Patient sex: M
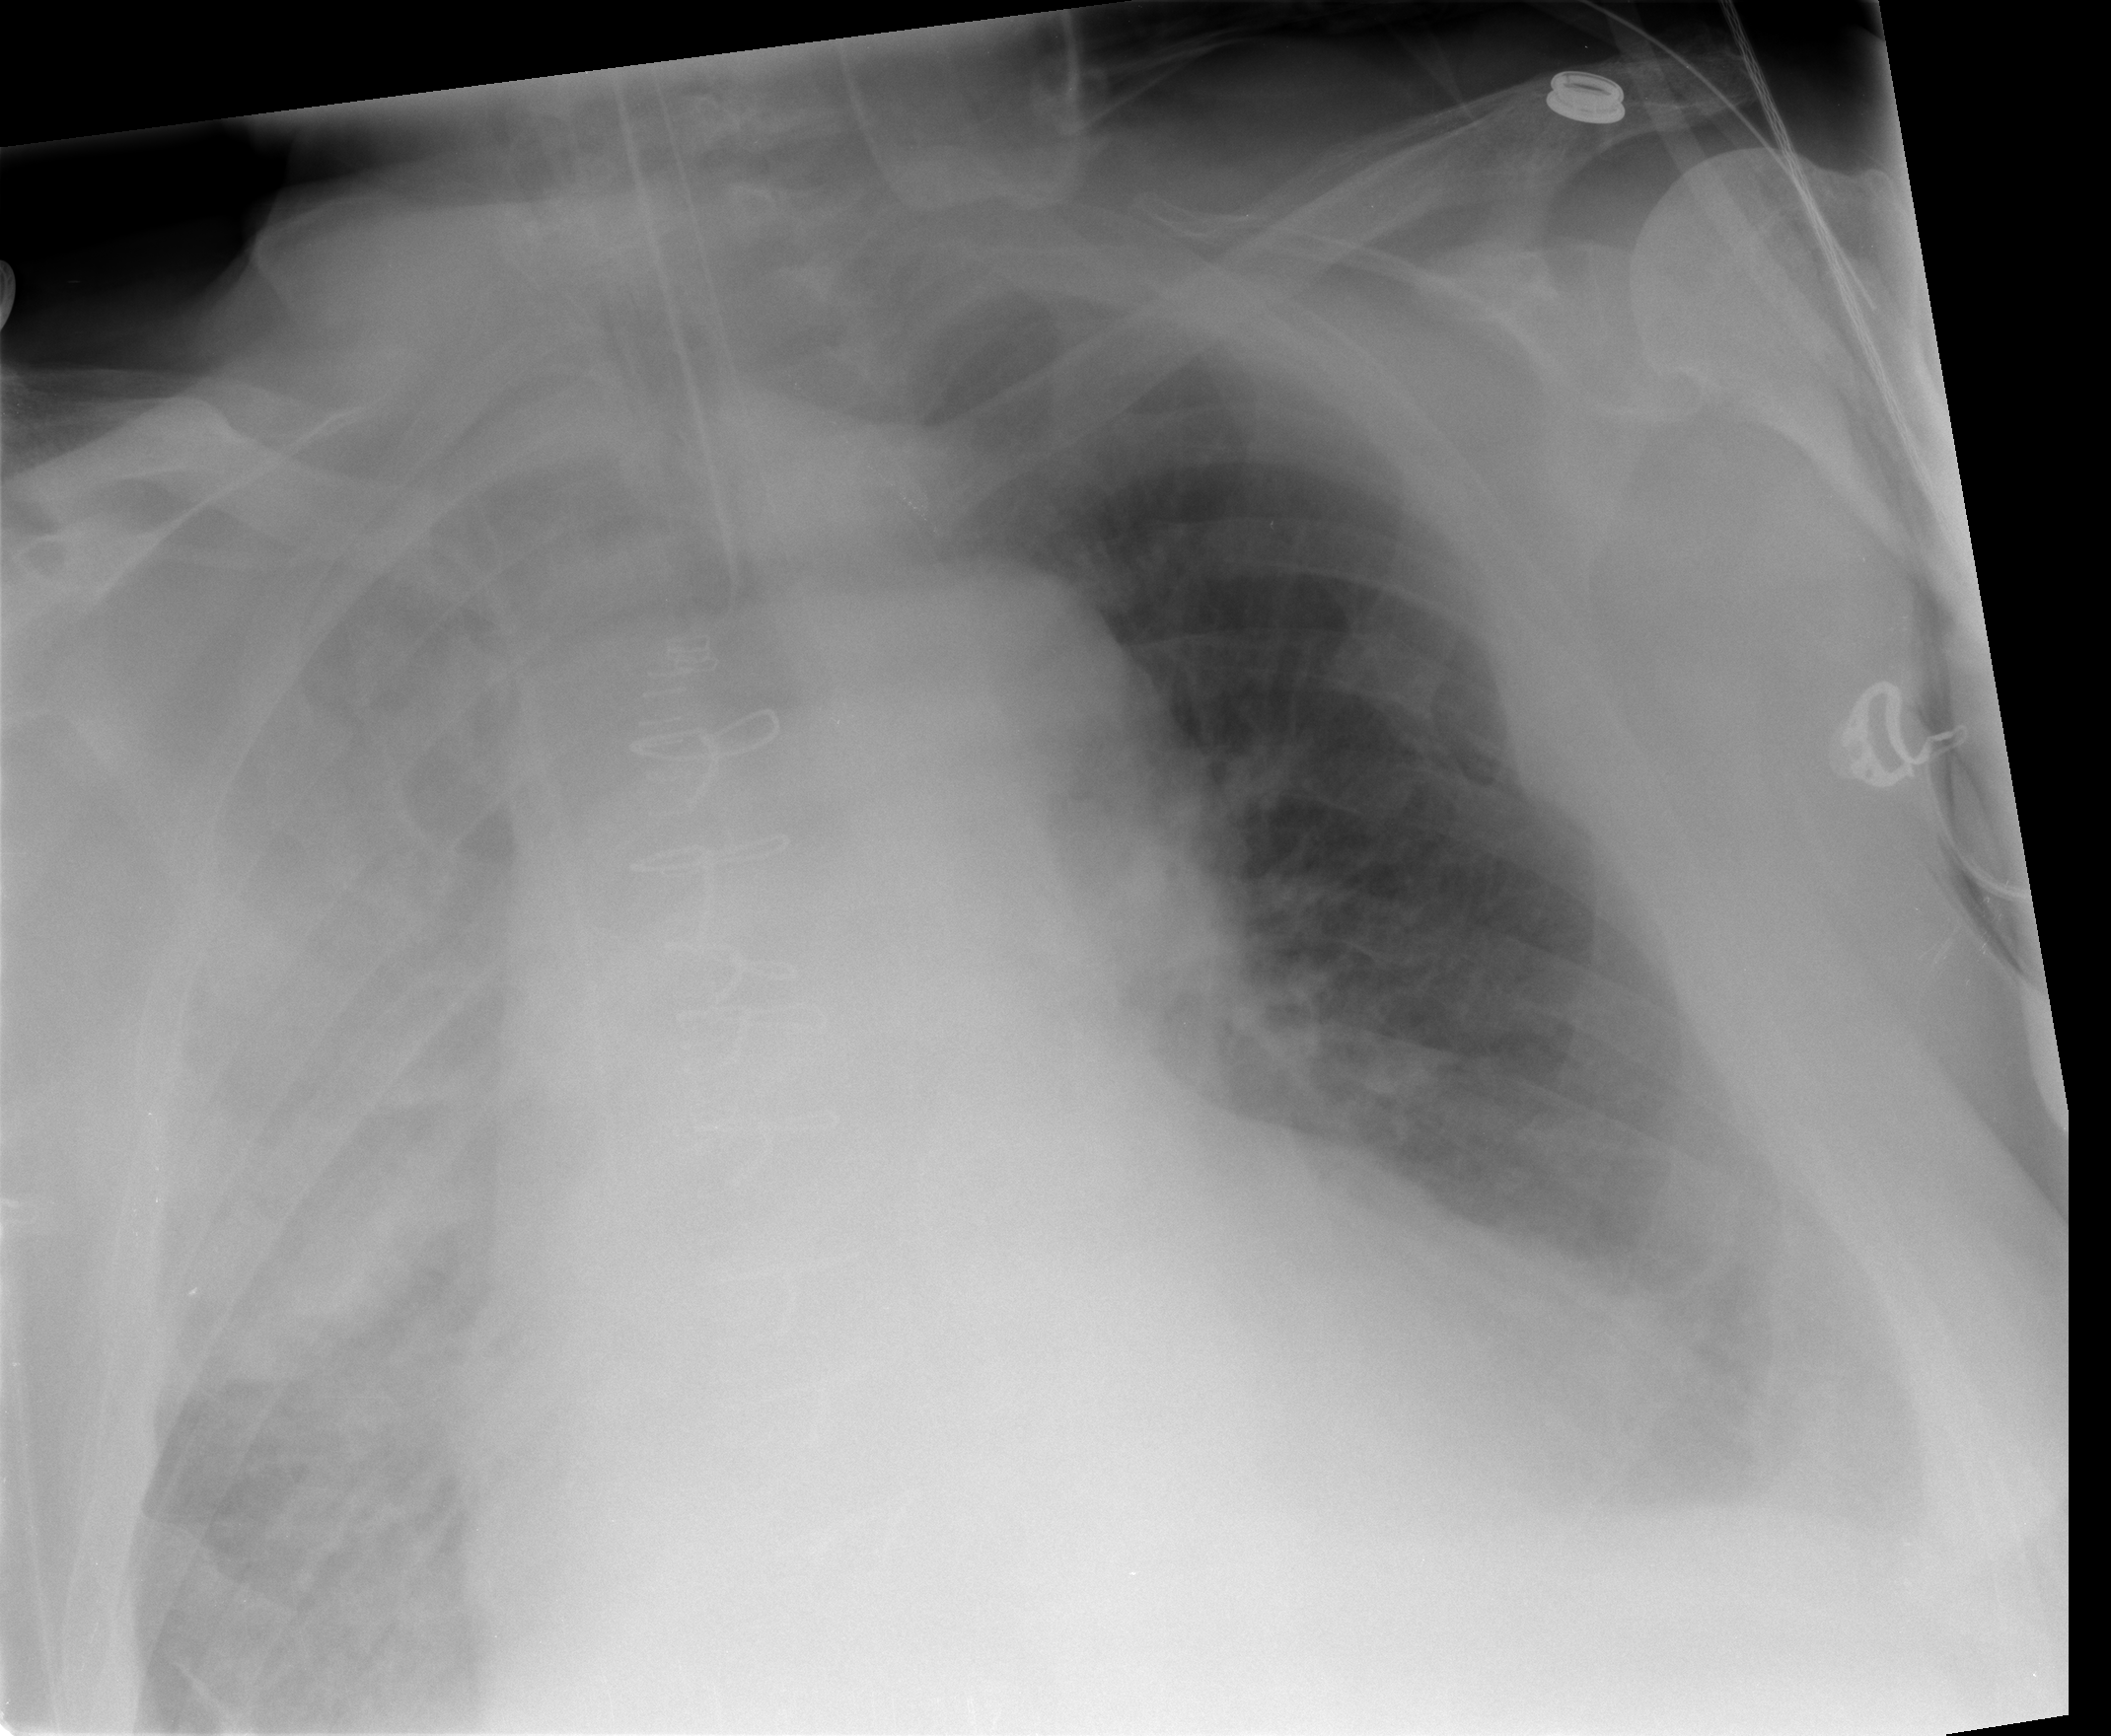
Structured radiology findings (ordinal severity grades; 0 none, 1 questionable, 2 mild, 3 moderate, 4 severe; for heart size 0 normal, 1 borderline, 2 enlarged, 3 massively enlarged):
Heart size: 2
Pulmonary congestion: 2
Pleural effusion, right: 3
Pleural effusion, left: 2
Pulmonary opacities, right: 2
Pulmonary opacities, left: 1
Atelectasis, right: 2
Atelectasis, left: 2